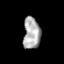
Tissue: prostate
Cell type: B cells
Senescence score: 0.7343
Nuclear area (px): 525
Mean DAPI intensity: 172.44